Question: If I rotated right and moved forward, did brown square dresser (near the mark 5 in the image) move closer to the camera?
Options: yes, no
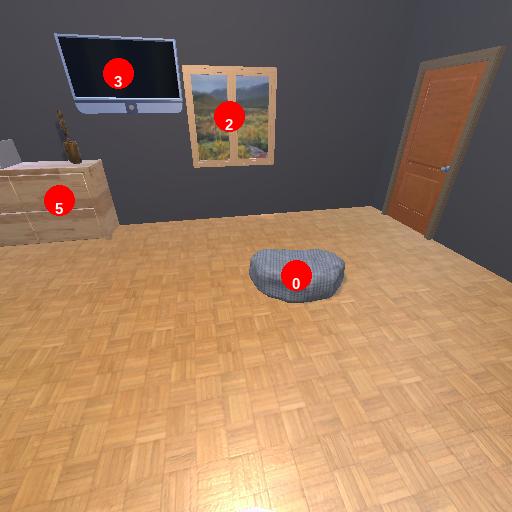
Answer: yes